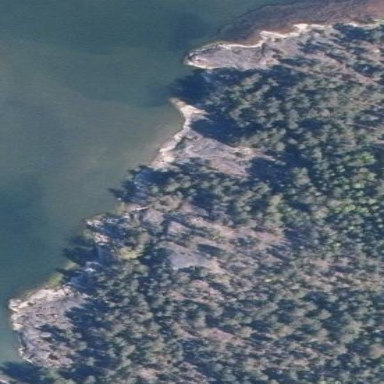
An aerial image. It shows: Landscape dominated by bare rock.